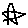
Label: star